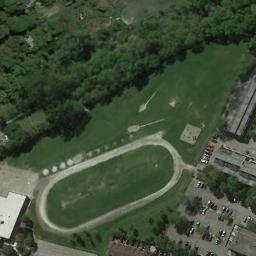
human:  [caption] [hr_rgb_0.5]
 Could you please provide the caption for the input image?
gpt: The track and field is built on the lawn, Next to the building and the parking lot .

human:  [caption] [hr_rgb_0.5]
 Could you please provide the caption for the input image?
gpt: There are numerous trees beside the ground track field .

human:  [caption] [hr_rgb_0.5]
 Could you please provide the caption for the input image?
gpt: There are green fields and red tracks .

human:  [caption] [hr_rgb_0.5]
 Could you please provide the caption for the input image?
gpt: The ground track field is between a forest and a parking lot .

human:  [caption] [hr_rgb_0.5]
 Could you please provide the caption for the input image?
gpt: There are many green trees beside the ground track field with a white track .